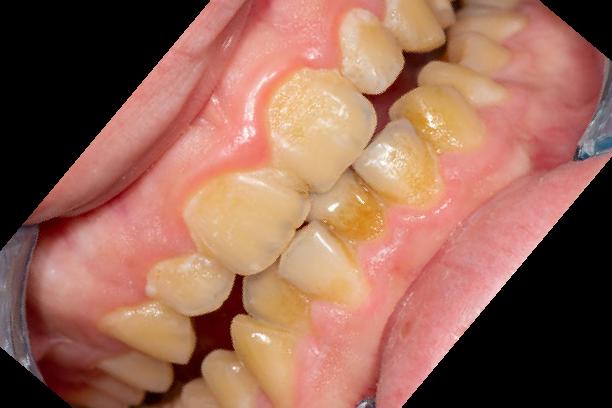
Condition: Calculus